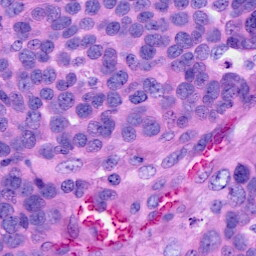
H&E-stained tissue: Ovarian